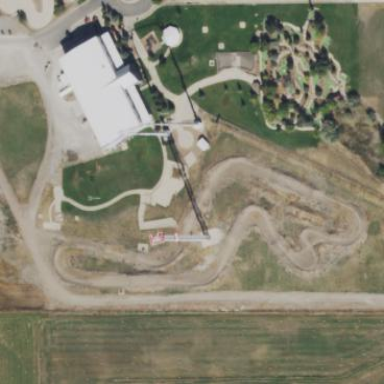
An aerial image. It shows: Dirt raceway for motocross sports.